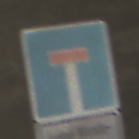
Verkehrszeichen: Sackgasse
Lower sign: HinweisGeaenderteVorfahrtVerkehrsfuehrungVerkehrsregelung3
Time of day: Midday
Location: Roofed (Tunnel)
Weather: NotSpecified
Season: NotSpecified
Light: Natural